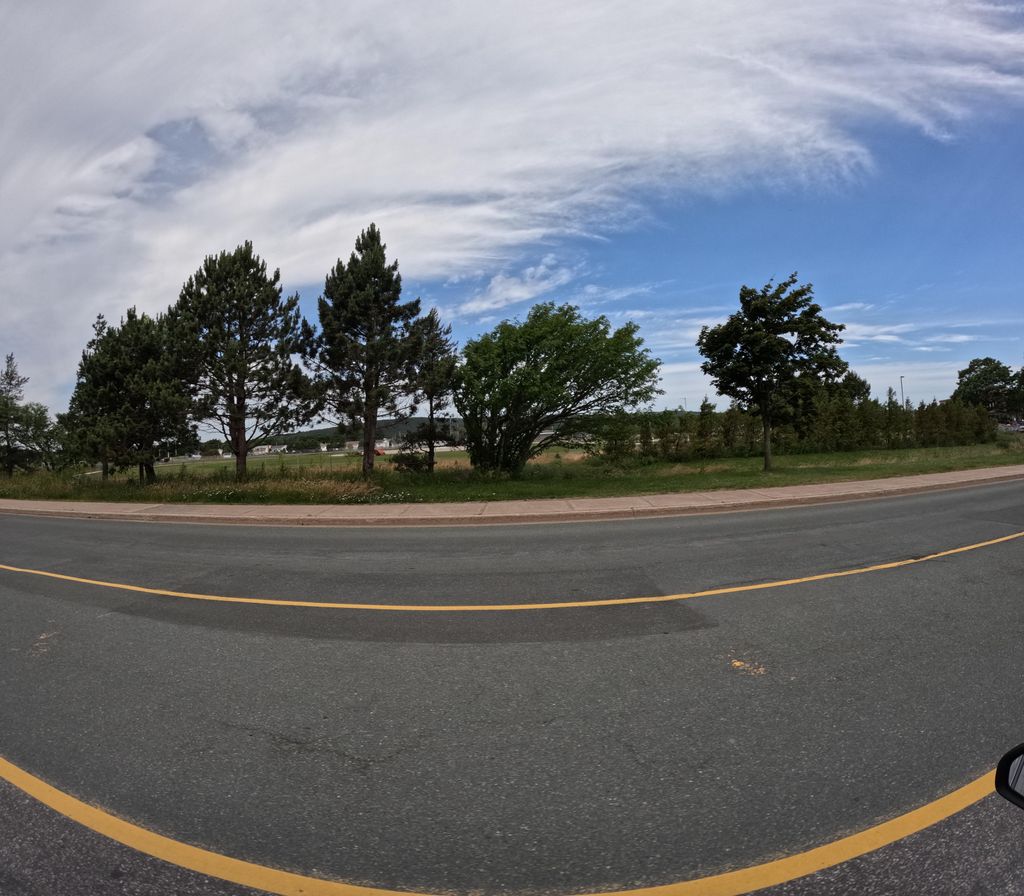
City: st_johns